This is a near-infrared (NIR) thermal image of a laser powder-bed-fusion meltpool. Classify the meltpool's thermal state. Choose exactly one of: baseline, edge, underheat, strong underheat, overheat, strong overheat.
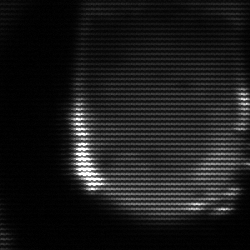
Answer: edge